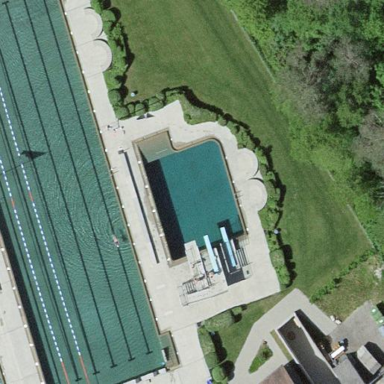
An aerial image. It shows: Swimming pool area designated for leisure and sports activities.